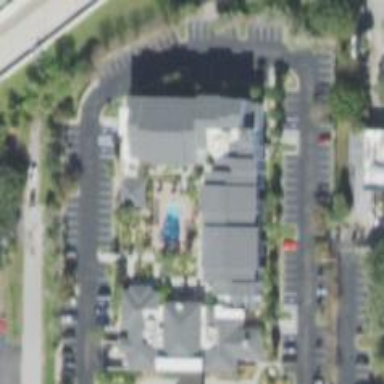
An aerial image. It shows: Hotel building.